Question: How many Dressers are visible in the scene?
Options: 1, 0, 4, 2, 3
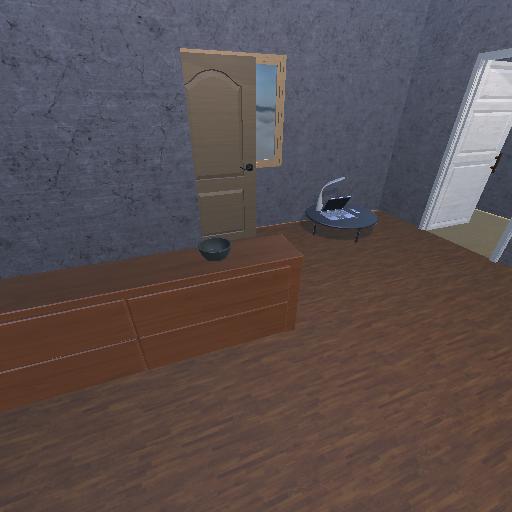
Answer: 1